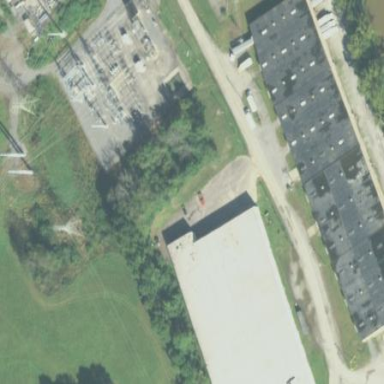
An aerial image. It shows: Power substation.